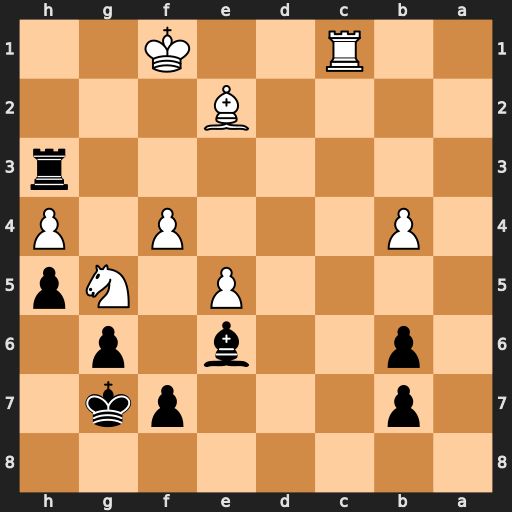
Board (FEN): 8/1p3pk1/1p2b1p1/4P1Np/1P3P1P/7r/4B3/2R2K2
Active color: b
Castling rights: -
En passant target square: -
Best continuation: Rh1+ Kf2 Rxc1 Nxe6+ fxe6